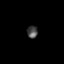
Tissue: skin
Cell type: Epithelial cells
Senescence score: 0.27
Nuclear area (px): 126
Mean DAPI intensity: 75.016